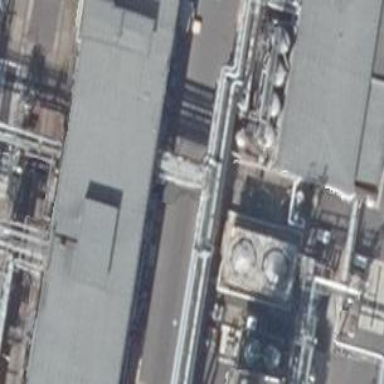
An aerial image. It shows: Industrial building.